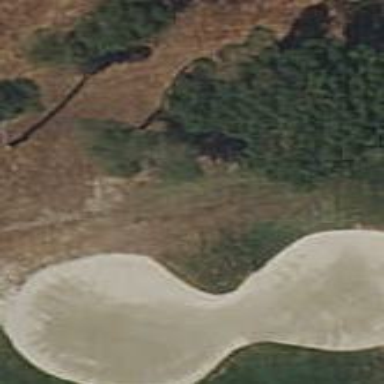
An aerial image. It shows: Sandy area is golf bunker.